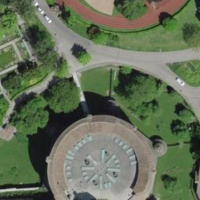
EUNIS habitat code: 53
Species observed at this site:
Certhia brachydactyla
Cyanistes caeruleus
Fulica atra
Chloris chloris
Troglodytes troglodytes
Fringilla coelebs
Falco peregrinus
Passer domesticus
Coloeus monedula
Sylvia atricapilla
Carduelis carduelis
Turdus merula
Juglans regia
Columba palumbus
Tachymarptis melba
Polygonum aviculare
Cygnus olor
Carpinus betulus
Parus major
Erithacus rubecula
Hirundo rustica
Milvus milvus
Phoenicurus ochruros
Sitta europaea
Columba livia
Coccothraustes coccothraustes
Motacilla alba